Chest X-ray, PA view. Patient: 44 years old, sex M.
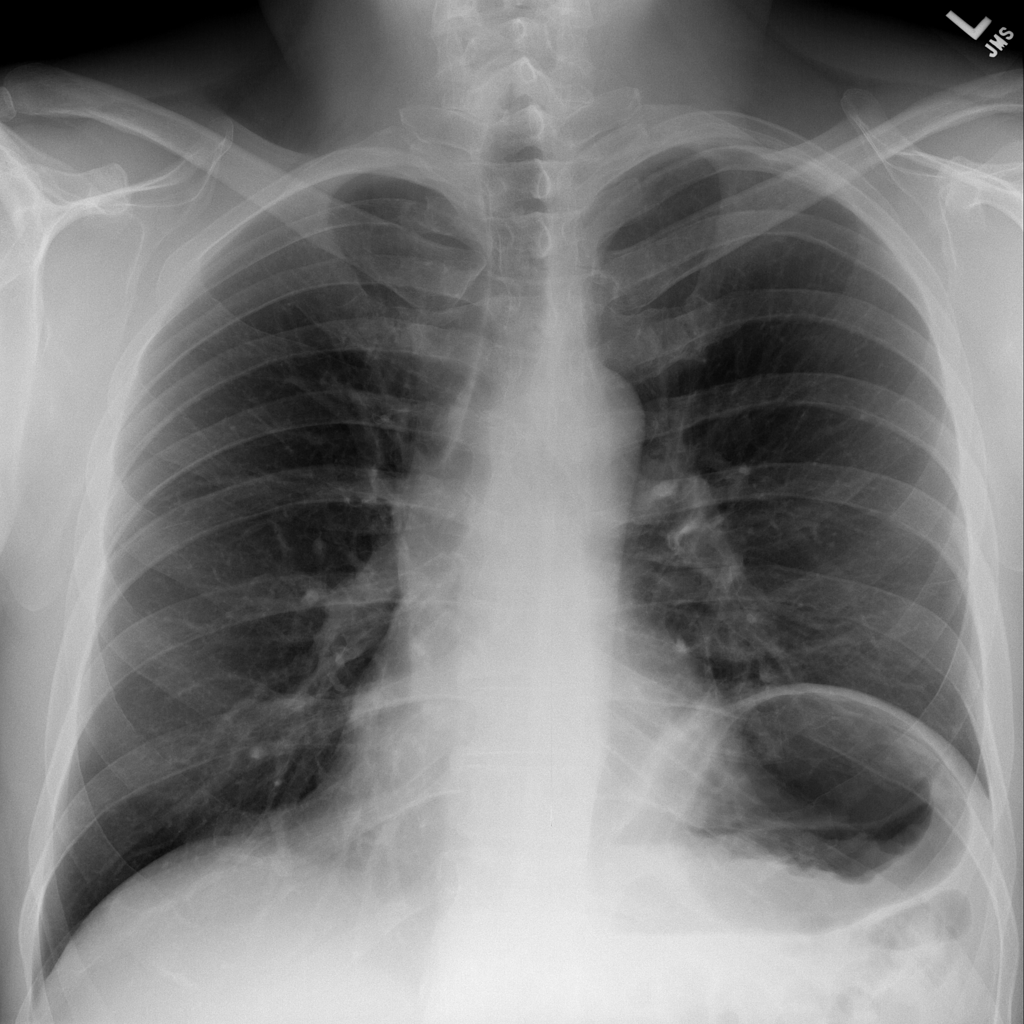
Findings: No Finding